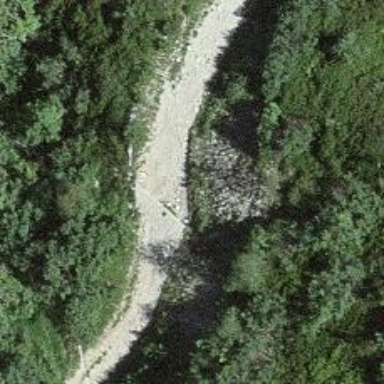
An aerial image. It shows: Path with excellent trail visibility on the ground.